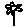
Label: flower